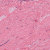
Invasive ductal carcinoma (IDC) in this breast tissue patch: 0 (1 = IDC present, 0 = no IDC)